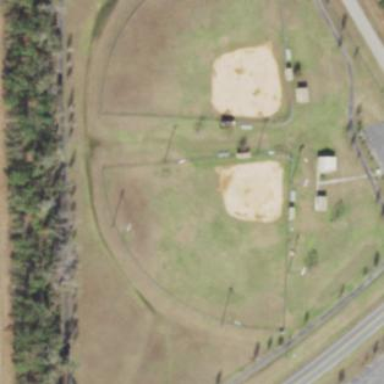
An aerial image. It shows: Baseball pitch for leisure land.